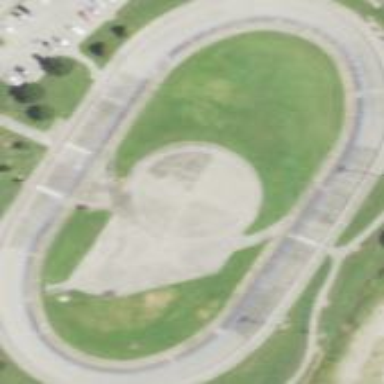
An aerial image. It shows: Asphalt cycling track within leisure land area.